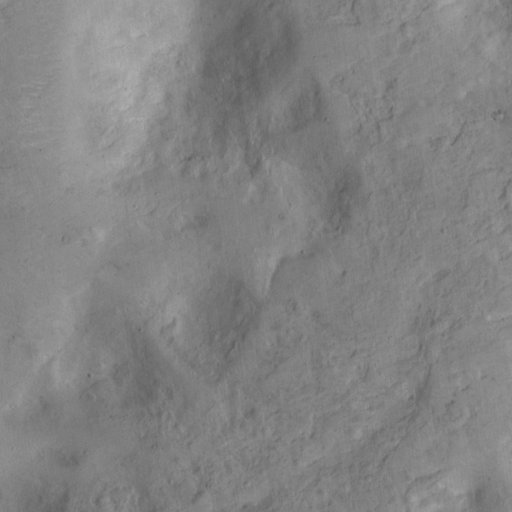
Classes present: Background, Cone